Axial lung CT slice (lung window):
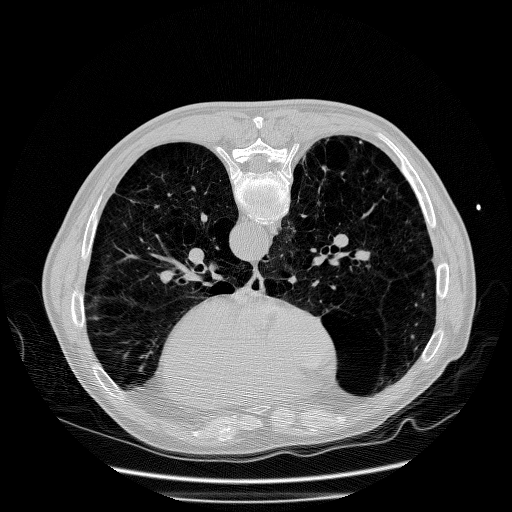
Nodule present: no